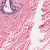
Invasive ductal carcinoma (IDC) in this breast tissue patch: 0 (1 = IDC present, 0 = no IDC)